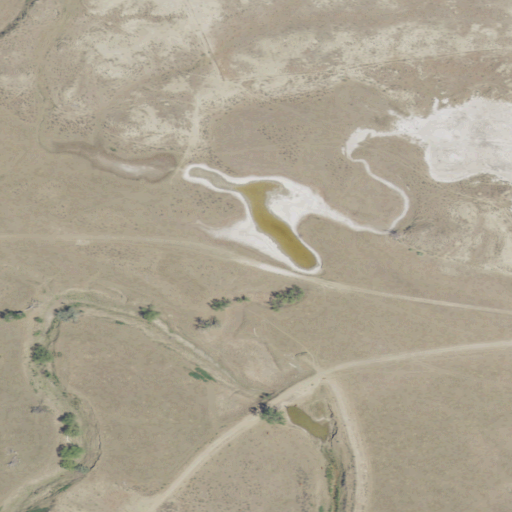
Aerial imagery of valley in Montana named Larson Coulee containing grassland, shrub, and woody wetlands